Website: lowes
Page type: delivery-shipping
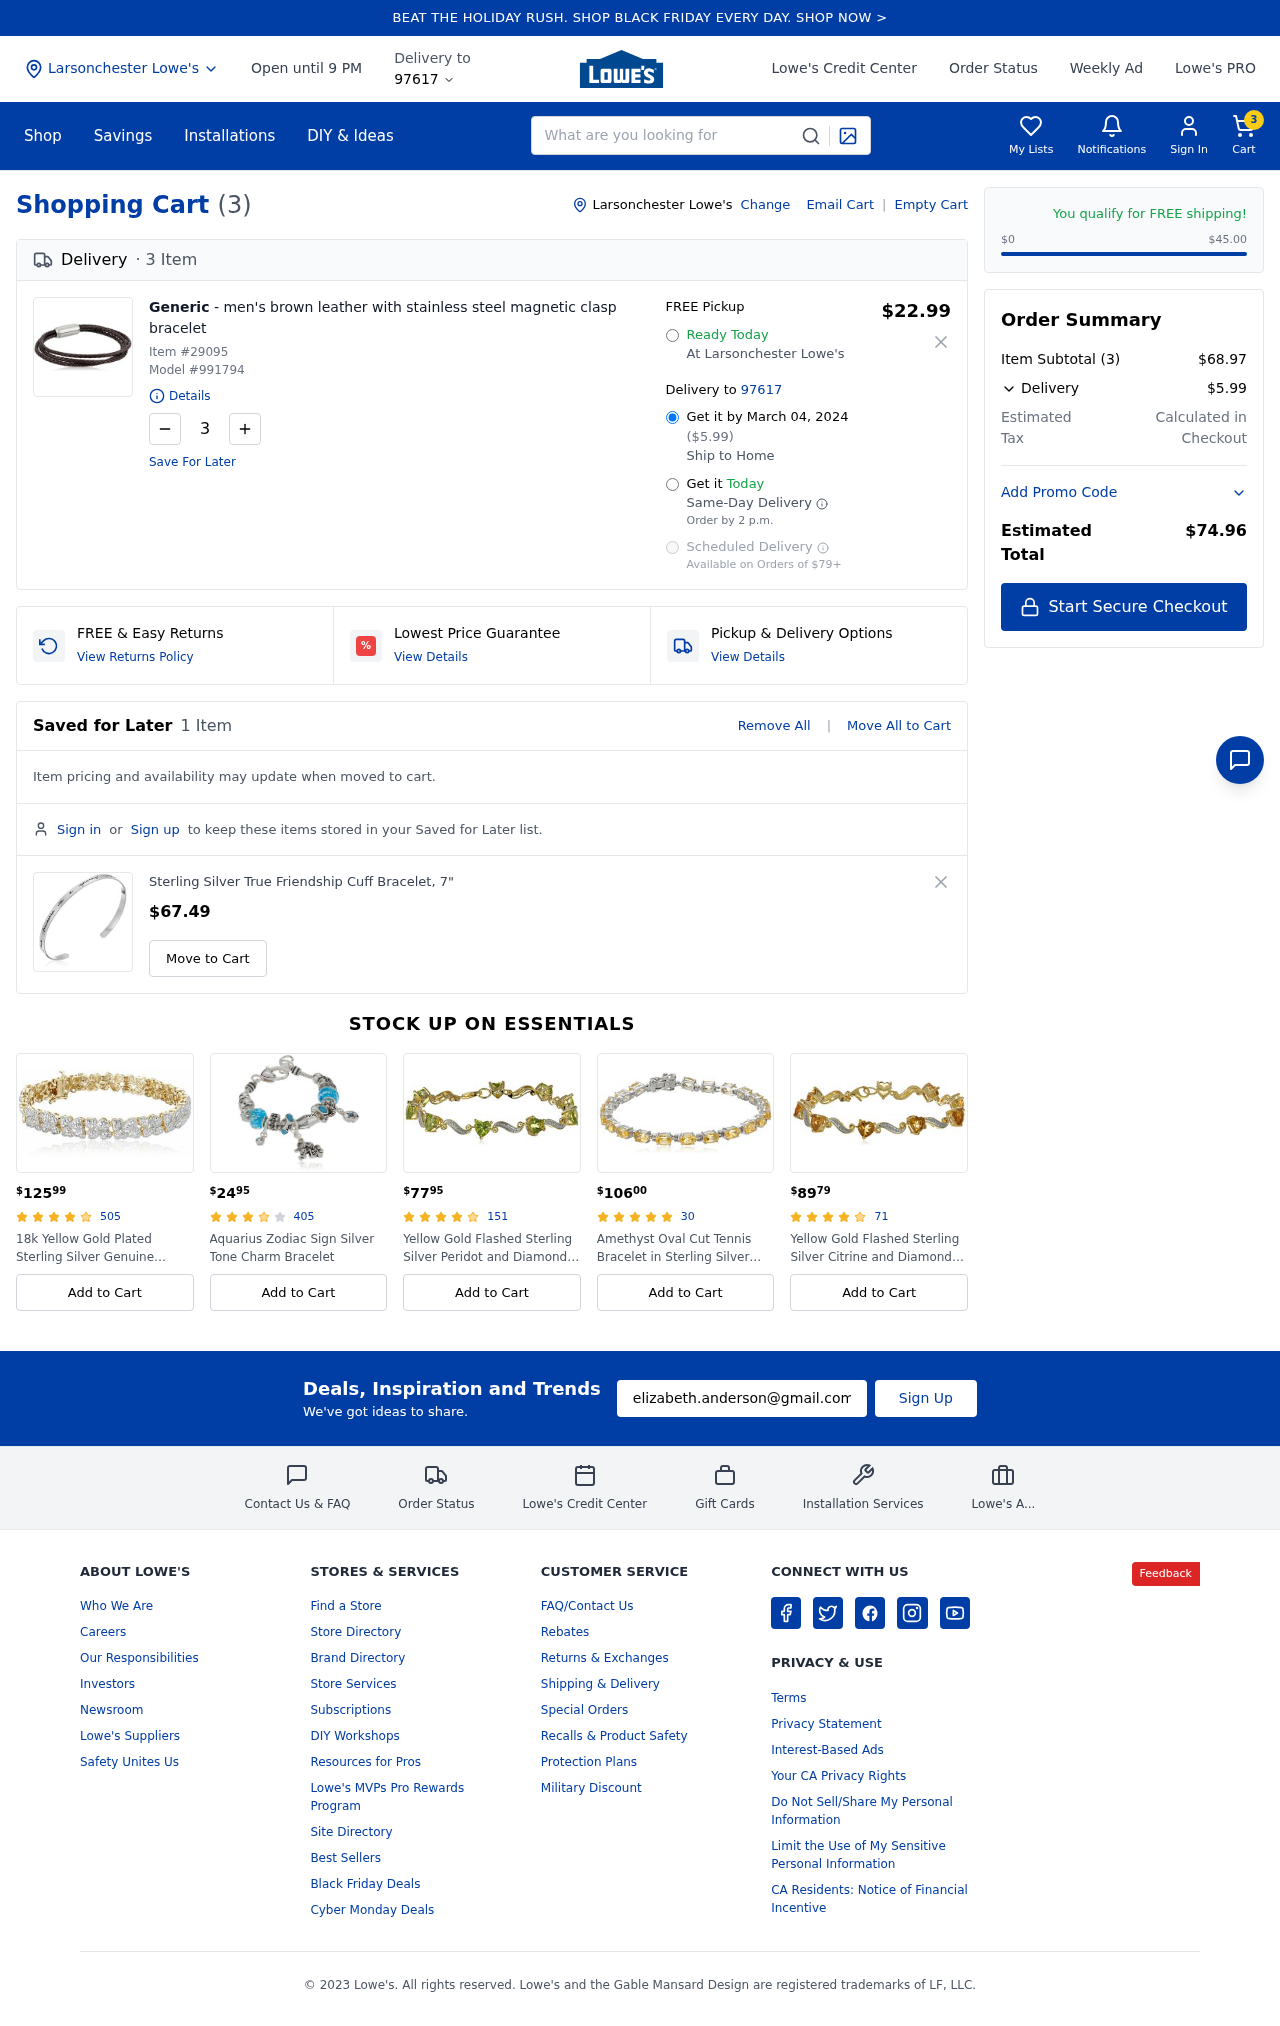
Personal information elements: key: PII_CITY
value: Larsonchester
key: PII_EMAIL
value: elizabeth.anderson@gmail.com
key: PII_POSTCODE
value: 97617
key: PII_CITY2
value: Larsonchester
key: PII_CITY3
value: Larsonchester
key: PII_POSTCODE2
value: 97617
Product elements: key: PRODUCT1_BRAND
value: Generic
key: PRODUCT1_NAME
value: men's brown leather with stainless steel magnetic clasp bracelet
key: PRODUCT1_PRICE
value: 22.99
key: PRODUCT1_QUANTITY
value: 3
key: PRODUCT2_NAME
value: Sterling Silver True Friendship Cuff Bracelet, 7"
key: PRODUCT2_PRICE
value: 67.49
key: PRODUCT1_ITEM_NUMBER
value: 29095
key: PRODUCT1_MODEL_NUMBER
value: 991794
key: PRODUCT3_PRICE
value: $12599
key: PRODUCT3_NUM_RATINGS
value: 505
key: PRODUCT3_NAME
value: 18k Yellow Gold Plated Sterling Silver Genuine Diamond Hearts Bracelet (1/10 cttw, I-J Color, I2-I3
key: PRODUCT4_PRICE
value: $2495
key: PRODUCT4_NUM_RATINGS
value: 405
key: PRODUCT4_NAME
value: Aquarius Zodiac Sign Silver Tone Charm Bracelet
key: PRODUCT5_PRICE
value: $7795
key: PRODUCT5_NUM_RATINGS
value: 151
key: PRODUCT5_NAME
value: Yellow Gold Flashed Sterling Silver Peridot and Diamond Accent Heart Wave Bracelet, 7.25"
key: PRODUCT6_PRICE
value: $10600
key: PRODUCT6_NUM_RATINGS
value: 30
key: PRODUCT6_NAME
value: Amethyst Oval Cut Tennis Bracelet in Sterling Silver (9.4 cttw)
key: PRODUCT7_PRICE
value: $8979
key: PRODUCT7_NUM_RATINGS
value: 71
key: PRODUCT7_NAME
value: Yellow Gold Flashed Sterling Silver Citrine and Diamond Accent Heart Wave Bracelet, 7.25"
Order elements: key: ORDER_NUM_ITEMS
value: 3
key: ORDER_DELIVERY_DATE
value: March 04, 2024
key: ORDER_SHIPPING_COST
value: $5.99
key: ORDER_SUBTOTAL
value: $68.97
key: ORDER_TOTAL
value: $74.96
Search elements: key: HEADER_SEARCH
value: What are you looking for